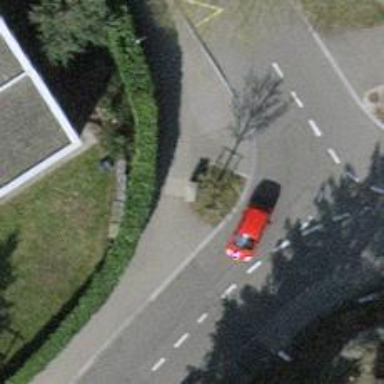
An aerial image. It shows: Street cabinet.